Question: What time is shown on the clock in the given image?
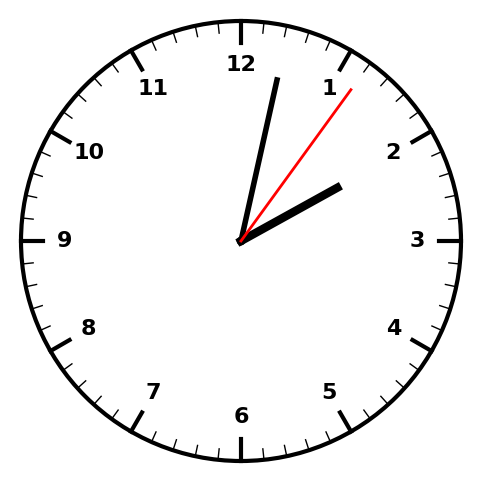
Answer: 02:02:06